Question: I'm passing an RGB color to 'shapeLayer.fillColor' and 'shapeLayer.strokeColor', and my code is crashing. Here's what I tried:
'''
let shapeLayer = CAShapeLayer()
shapeLayer.fillColor = (UIColor(red: 57, green: 65, blue: 101, alpha: 1) as! CGColor)
shapeLayer.strokeColor = (UIColor(red: 57, green: 65, blue: 101, alpha: 1) as! CGColor)
'''
If I write my RGB color as:
'''
UIColor(red: 57, green: 65, blue: 101, alpha: 1)
'''
Xcode gives me a warning to change it to:
'''
(UIColor(red: 57, green: 65, blue: 101, alpha: 1) as! CGColor)
'''

When I run Xcode's suggested fix, my app crashes. Why?
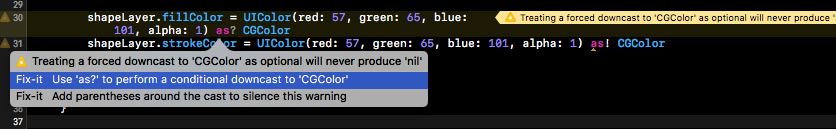
Answer: First of all the parameters 'red','green', 'blue' and 'alpha' must be in range from 0.0 to 1.0
Secondly, you must pass the 'cgColor' to 'CGLayer', e.g.
'''
let color = UIColor(red: 57.0/255.0, green: 65.0/255.0, blue: 101.0/255.0, alpha: 1)
shapeLayer.fillColor = color.cgColor
shapeLayer.strokeColor = color.cgColor
'''